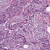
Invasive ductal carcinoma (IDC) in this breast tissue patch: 1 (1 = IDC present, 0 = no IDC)